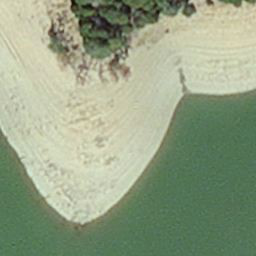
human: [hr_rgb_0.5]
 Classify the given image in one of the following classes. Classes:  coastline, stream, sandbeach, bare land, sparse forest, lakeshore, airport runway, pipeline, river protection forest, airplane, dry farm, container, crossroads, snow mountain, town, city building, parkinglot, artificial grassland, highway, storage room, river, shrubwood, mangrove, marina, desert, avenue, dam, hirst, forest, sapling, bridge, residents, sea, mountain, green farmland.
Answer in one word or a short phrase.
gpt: hirst